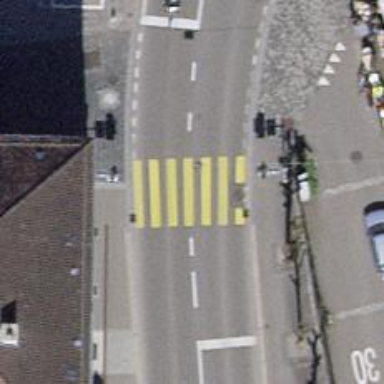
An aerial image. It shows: Marked road crossing.